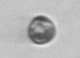
Label: Dinophyceae